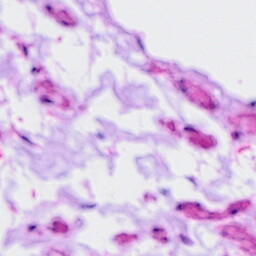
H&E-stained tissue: Ovarian